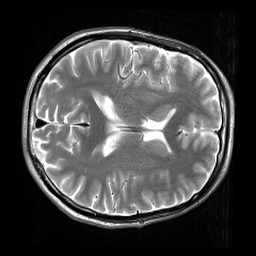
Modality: T2w
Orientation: axial
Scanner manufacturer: siemens
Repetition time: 3.9 s
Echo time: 0.076 s